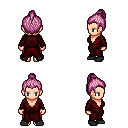
a pixel art fantasy rpg character, female body template, human, light skin, red robe, red pants, pink short topknot hairstyle, black shoes, four views (front, back, left, right), 2x2 character sprite sheet, small pixel art, hard edges, no anti-aliasing